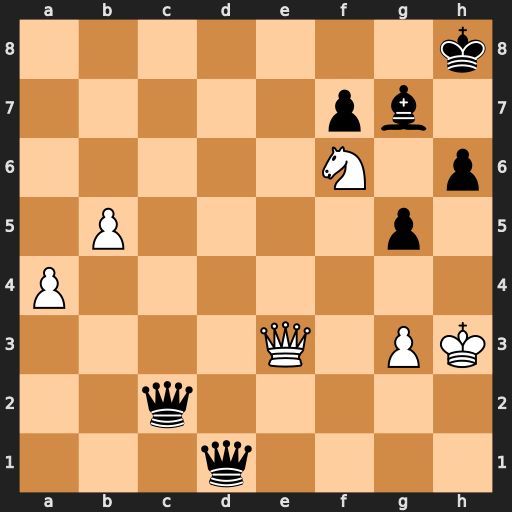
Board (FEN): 7k/5pb1/5N1p/1P4p1/P7/4Q1PK/2q5/3q4
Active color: w
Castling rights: -
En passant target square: -
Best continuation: Qe8+ Bf8 Qxf8#